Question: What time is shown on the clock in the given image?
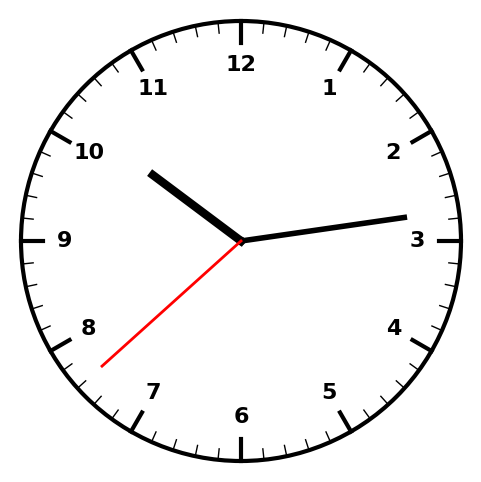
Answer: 10:13:38